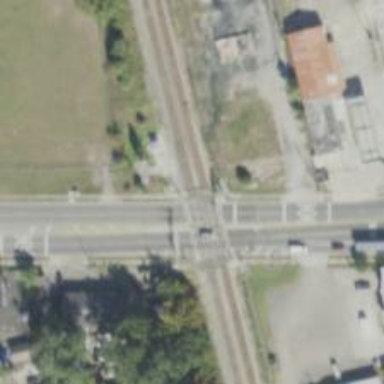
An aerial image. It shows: Railway crossing.